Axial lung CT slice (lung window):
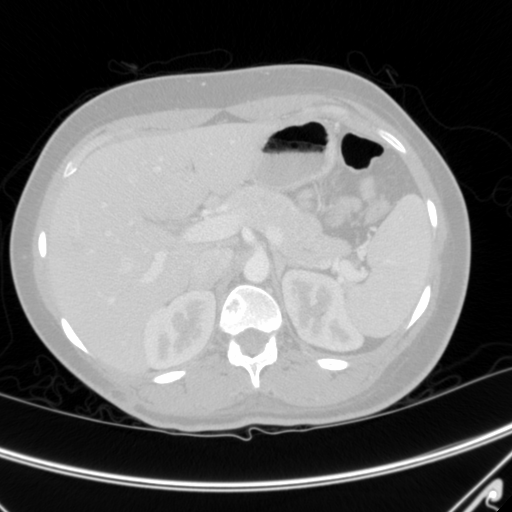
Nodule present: no